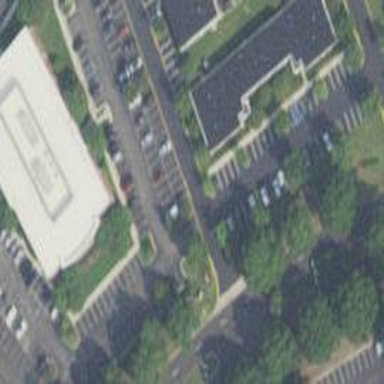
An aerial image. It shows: Commercial building.